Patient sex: F
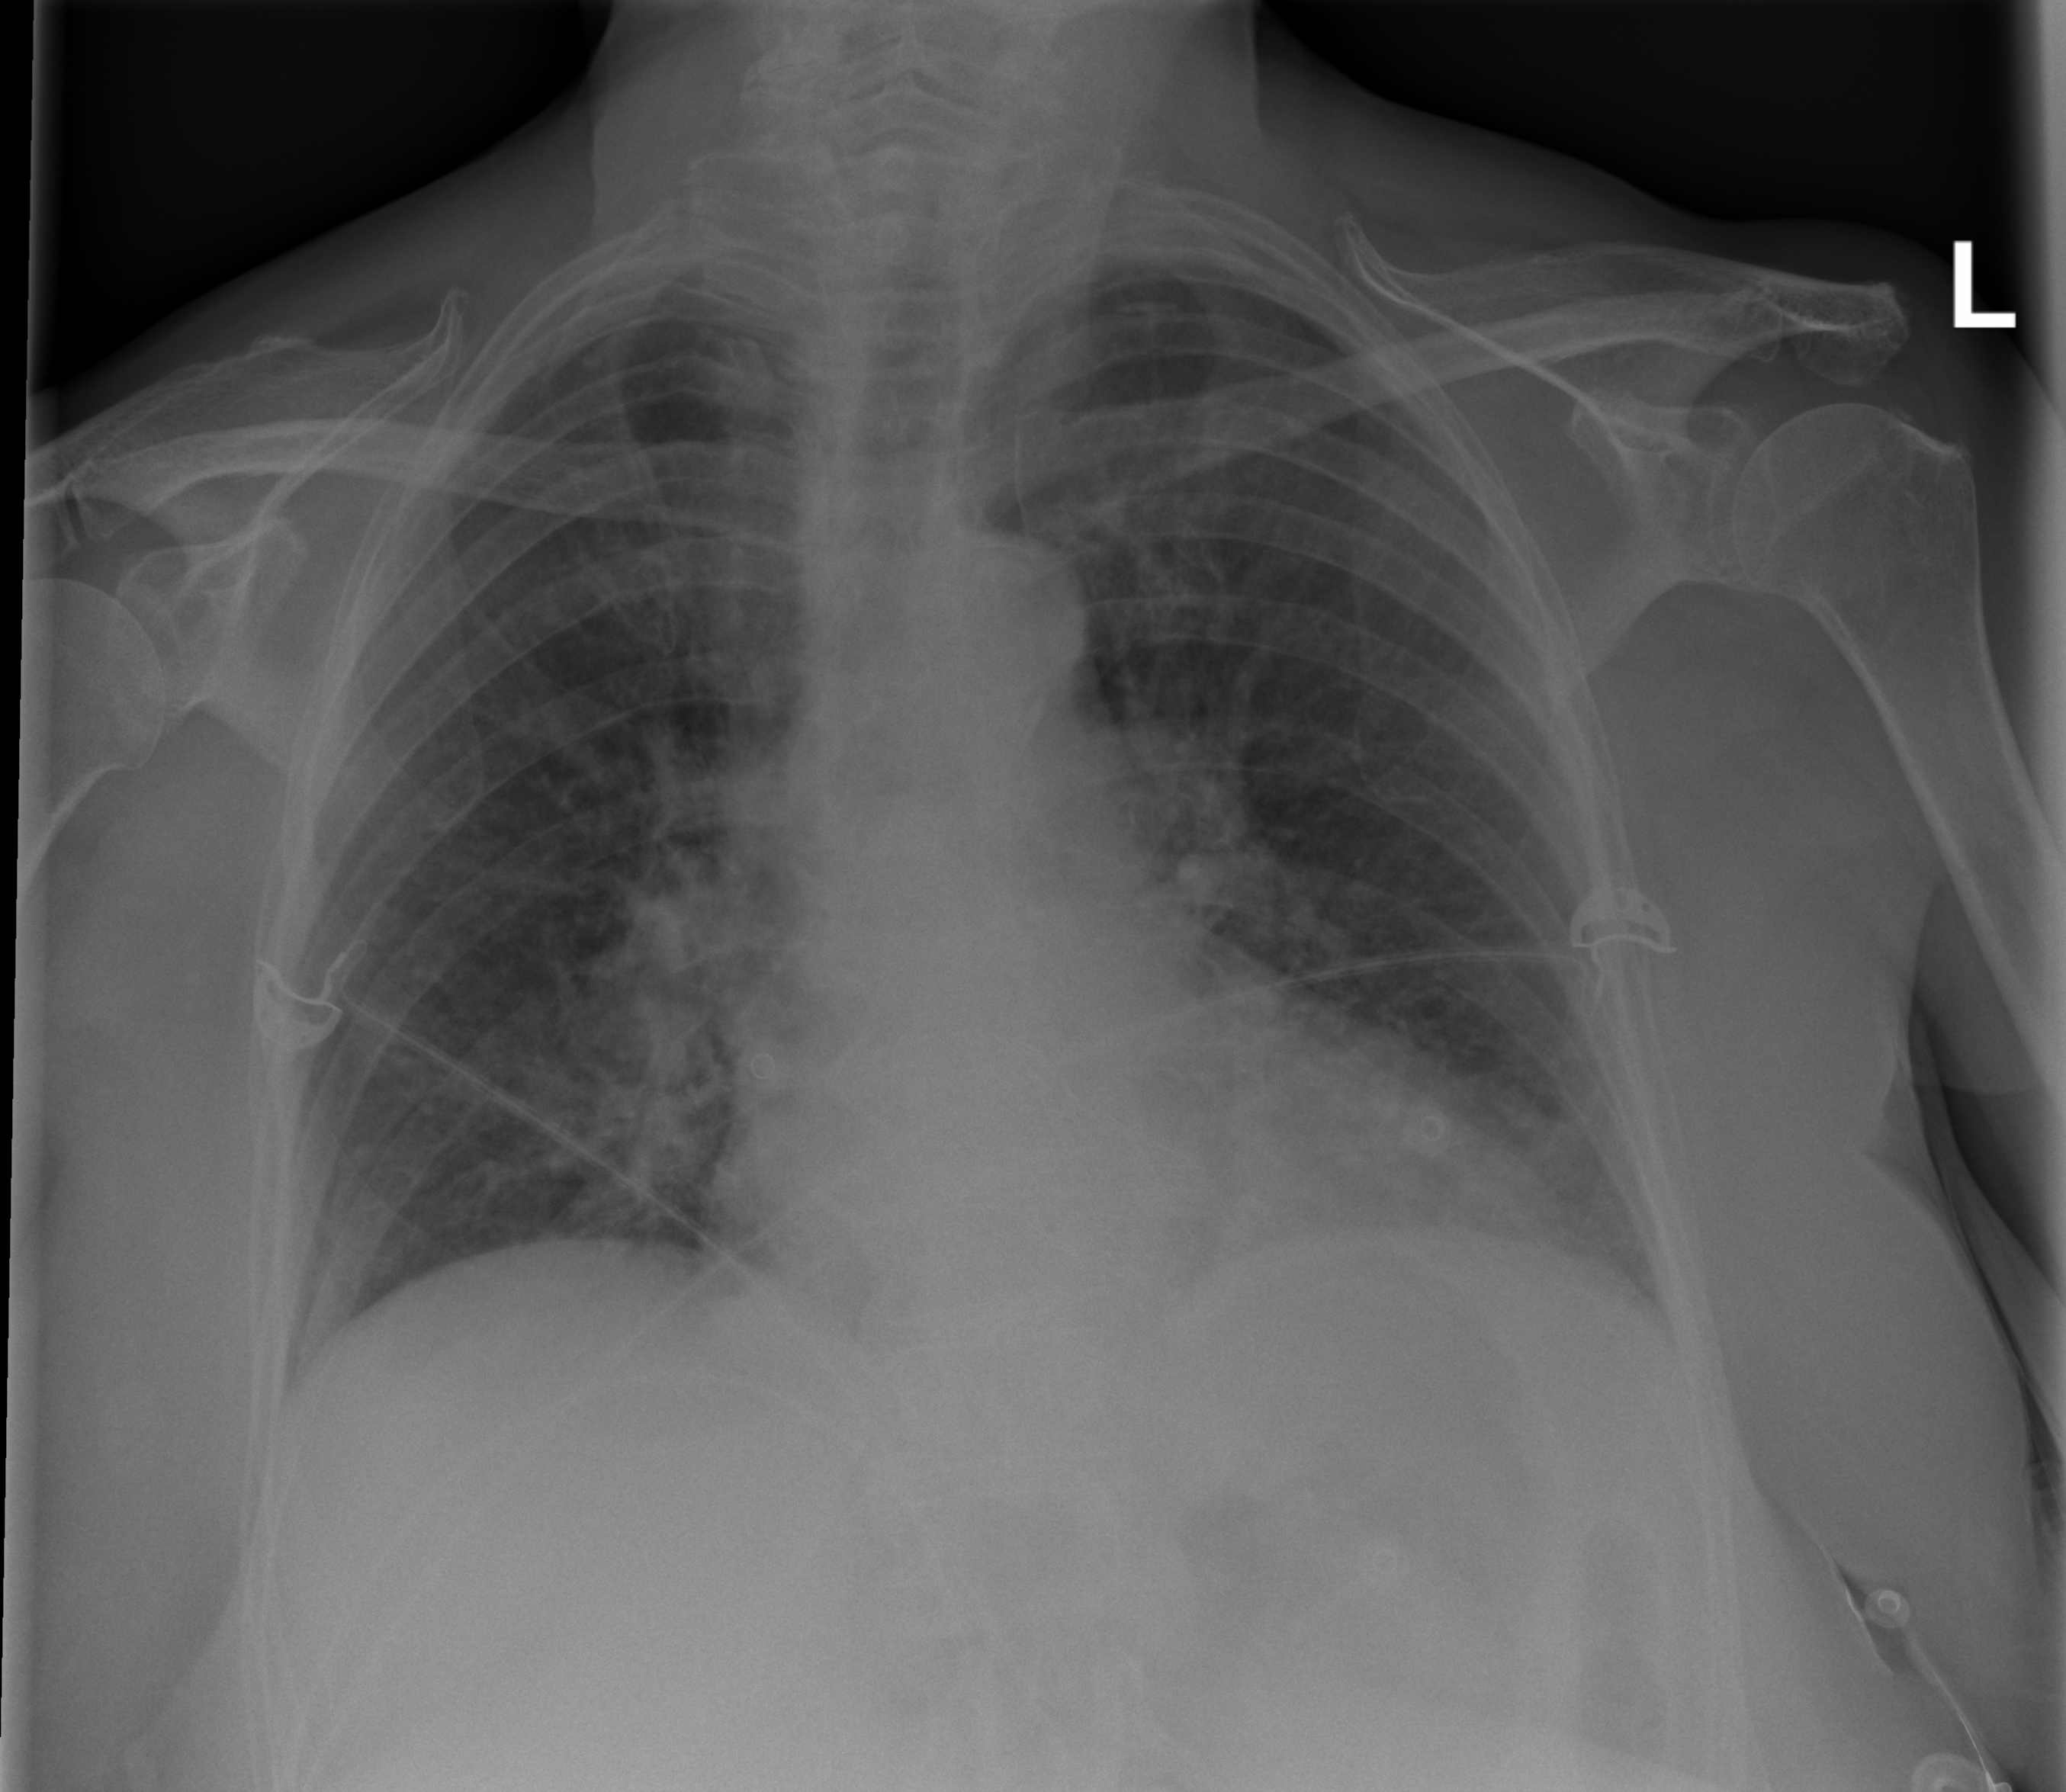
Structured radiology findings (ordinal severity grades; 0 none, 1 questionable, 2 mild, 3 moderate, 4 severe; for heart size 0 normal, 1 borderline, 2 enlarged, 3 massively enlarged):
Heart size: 0
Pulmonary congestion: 2
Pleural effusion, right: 0
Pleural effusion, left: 0
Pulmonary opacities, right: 0
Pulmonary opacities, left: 0
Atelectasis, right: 2
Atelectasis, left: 2